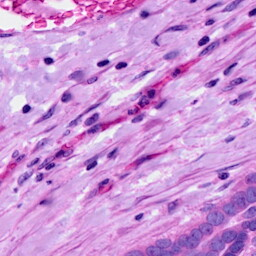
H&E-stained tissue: Ovarian